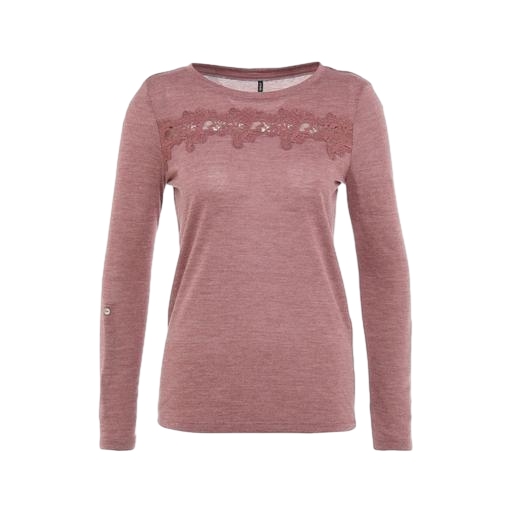
pink lace-detail shirt, lace-yoke t-shirt, purple printed lace-yoke t-shirt only macy, white background